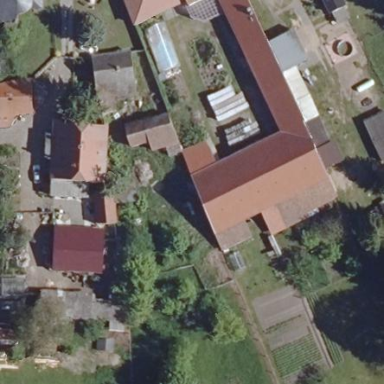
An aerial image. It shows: Building.